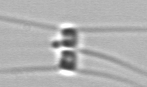
Label: Chaetoceros_similis